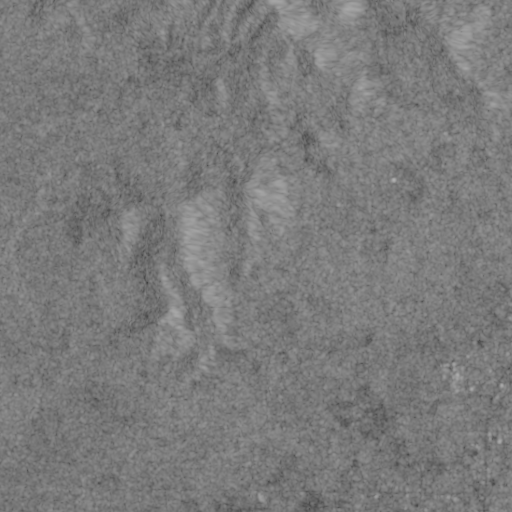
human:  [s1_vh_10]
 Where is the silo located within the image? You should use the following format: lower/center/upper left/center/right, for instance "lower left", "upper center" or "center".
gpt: The silo is located in the lower left of the image.
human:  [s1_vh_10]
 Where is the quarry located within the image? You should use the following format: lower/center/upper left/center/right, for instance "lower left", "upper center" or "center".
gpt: There is no quarry in the image.

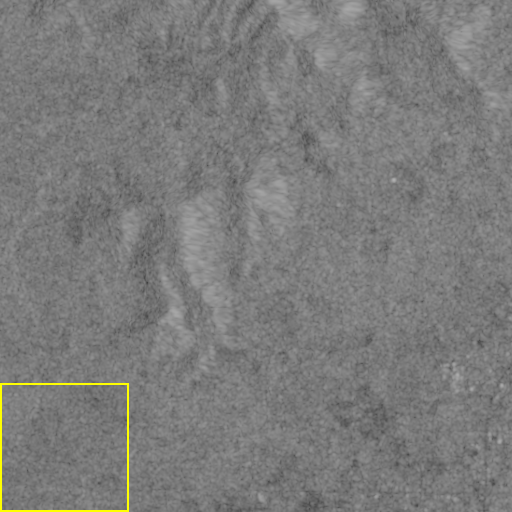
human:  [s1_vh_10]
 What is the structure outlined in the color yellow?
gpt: The structure outlined in yellow is a crop field.
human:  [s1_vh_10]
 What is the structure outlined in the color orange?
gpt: There is no orange outline.